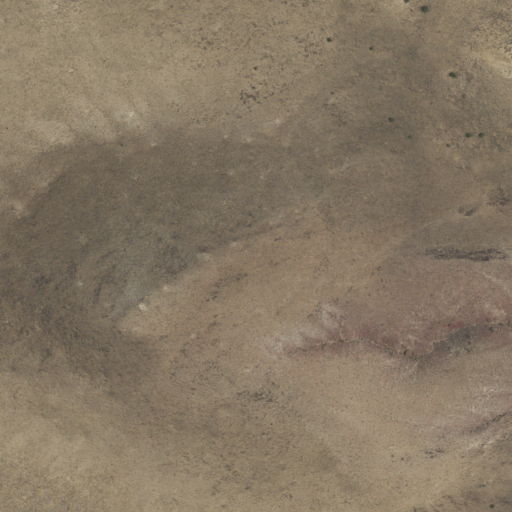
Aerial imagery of mountain in New Mexico named Wind Mesa containing only shrub